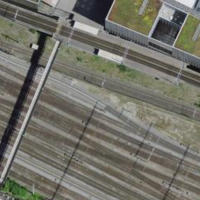
EUNIS habitat code: 57
Species observed at this site:
Idaea rusticata
Pterostoma palpina
Zygiella x-notata
Veronica persica